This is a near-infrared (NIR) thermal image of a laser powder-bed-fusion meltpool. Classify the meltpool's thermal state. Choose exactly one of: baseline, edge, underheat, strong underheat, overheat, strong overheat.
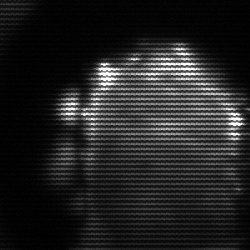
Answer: baseline